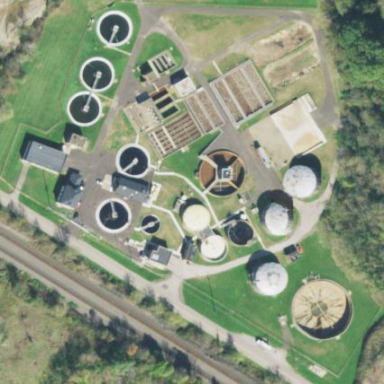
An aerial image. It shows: View of wastewater plant.